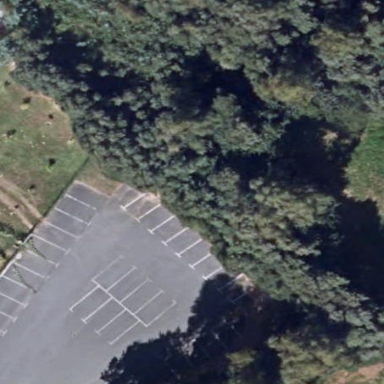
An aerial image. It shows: Parking area with surface.